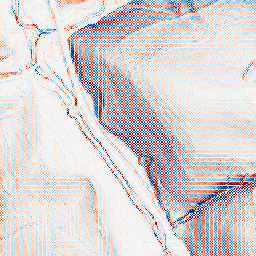
Category: wavelet
Decomposition family: wavelet_biorthogonal
Decomposition parameters: wavelet: bior1.3
level: 1
Upsampling method: nearest
Upsampling parameters: scale: 8
Upsampling scale: 8